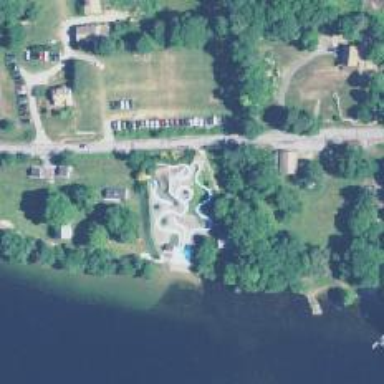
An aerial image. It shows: Water slide attraction.